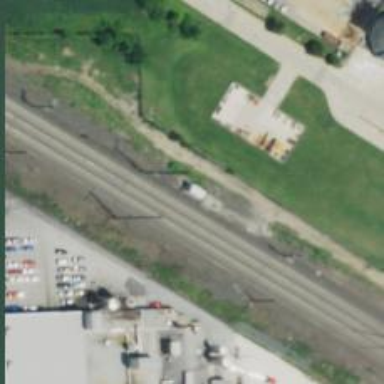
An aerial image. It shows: Site related to railway infrastructure.